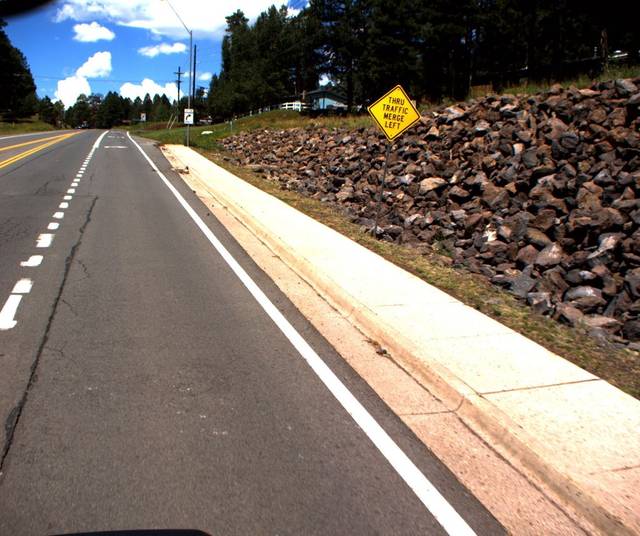
Region: United States
Coordinates: 35.188, -111.686